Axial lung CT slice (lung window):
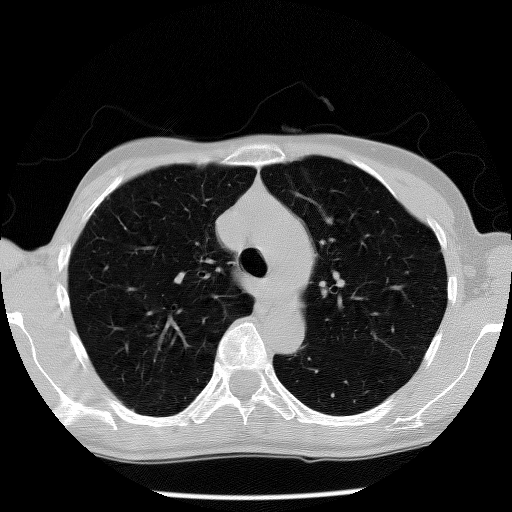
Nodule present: no